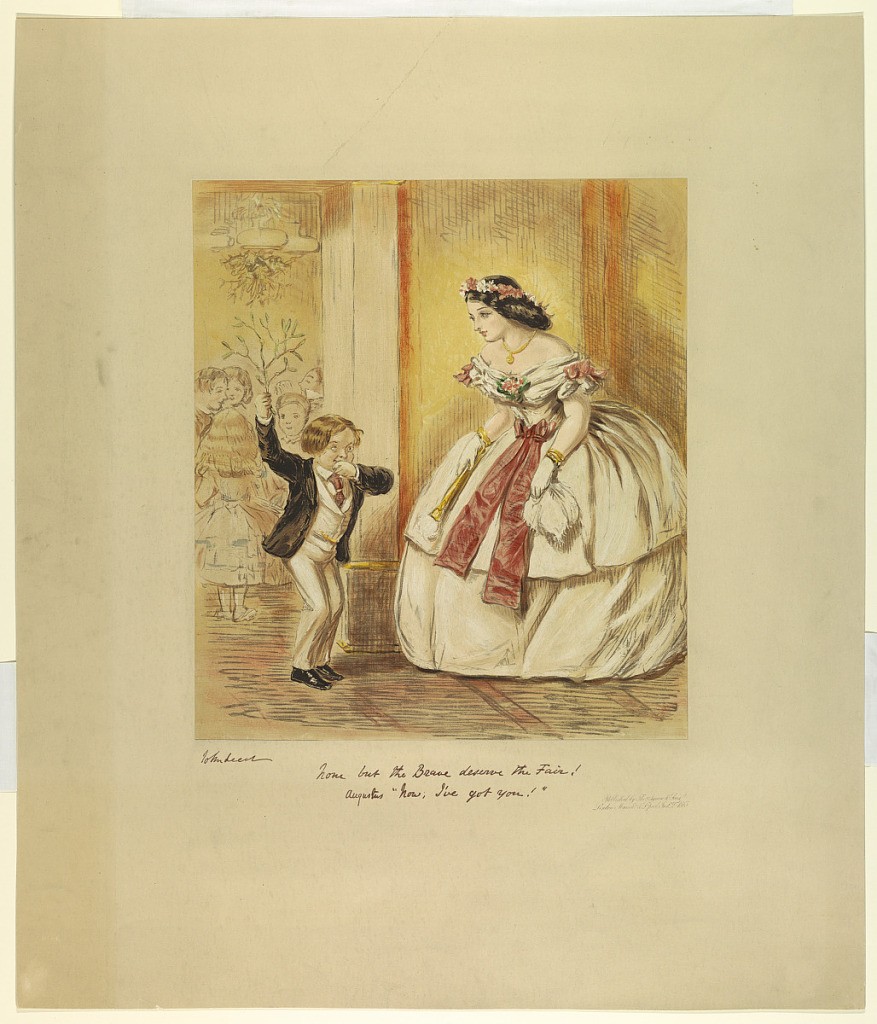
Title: None but the Brave deserve the Fair! (Proof)
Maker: John Leech, English, 1817 - 1864
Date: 1865
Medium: Chromolithograph on paper, mounted on heavy paper
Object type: Chromolithograph
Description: Young woman in ballgown and flowers, right, confronted by a very young man; doorway to the dancing room behind him. Title and comment below, and artist's and publisher's names and dates.